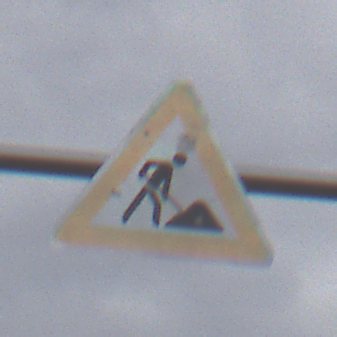
Verkehrszeichen: Arbeitsstelle
Umgebung: Outdoor, Suburban
Tageszeit: Midday
Wetter: Overcast
Licht: Natural
Jahreszeit: NotSpecified
Kontrast: LowContrast